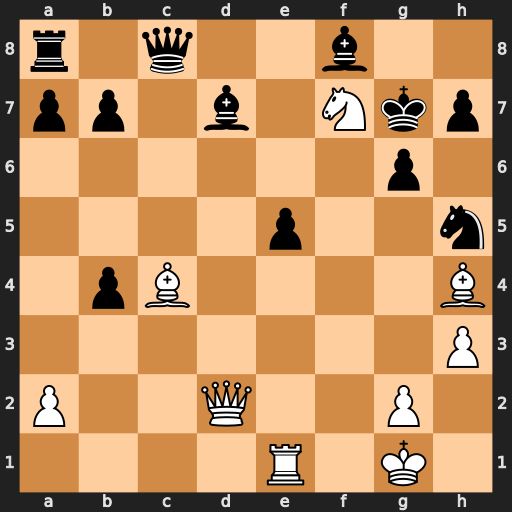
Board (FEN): r1q2b2/pp1b1Nkp/6p1/4p2n/1pB4B/7P/P2Q2P1/4R1K1
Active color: w
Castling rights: -
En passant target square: -
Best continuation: Qh6+ Kg8 Ng5+ Qxc4 Qxh7#